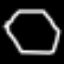
Label: octagon